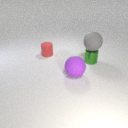
small red rubber cylinder behind small green metal cylinder